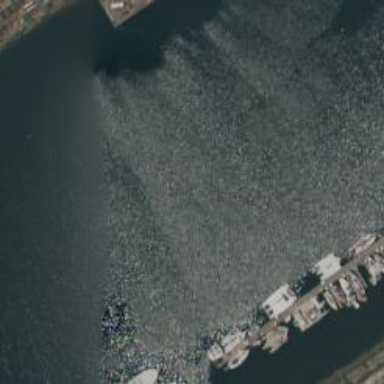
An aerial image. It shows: Dock by the waterway.